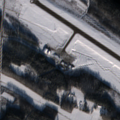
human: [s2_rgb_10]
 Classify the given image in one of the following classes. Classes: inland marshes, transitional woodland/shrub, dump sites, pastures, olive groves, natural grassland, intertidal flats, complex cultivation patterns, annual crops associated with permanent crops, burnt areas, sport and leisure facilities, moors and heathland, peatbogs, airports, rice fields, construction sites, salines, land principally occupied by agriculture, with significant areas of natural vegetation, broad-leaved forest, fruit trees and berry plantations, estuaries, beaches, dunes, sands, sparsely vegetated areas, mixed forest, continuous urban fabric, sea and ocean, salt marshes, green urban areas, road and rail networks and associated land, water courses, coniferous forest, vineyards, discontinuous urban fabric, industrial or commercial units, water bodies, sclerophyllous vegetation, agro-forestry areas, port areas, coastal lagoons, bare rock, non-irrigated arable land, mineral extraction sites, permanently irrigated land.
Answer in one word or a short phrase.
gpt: airports, non-irrigated arable land, land principally occupied by agriculture, with significant areas of natural vegetation, mixed forest, transitional woodland/shrub, water bodies